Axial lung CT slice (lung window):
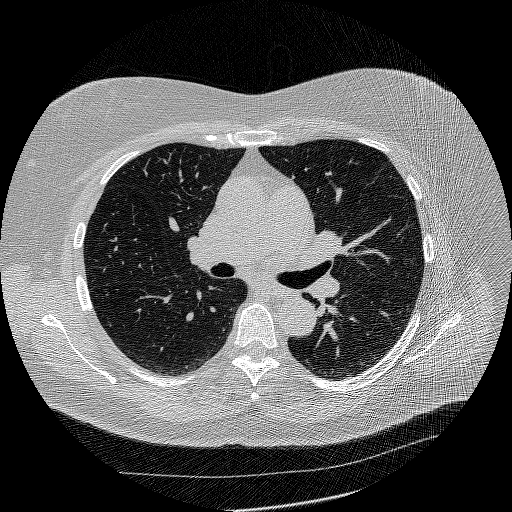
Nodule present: no